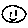
Label: circle